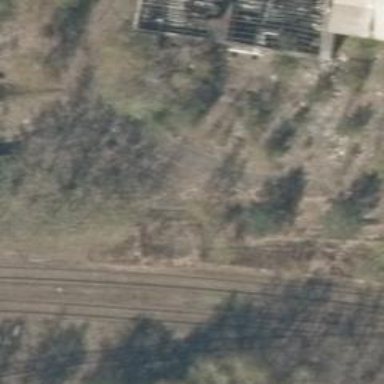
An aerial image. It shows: Abandoned railway yard is depicted.